Field crop: maize
Growth stage: 2
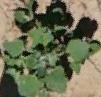
Species: chenopodium